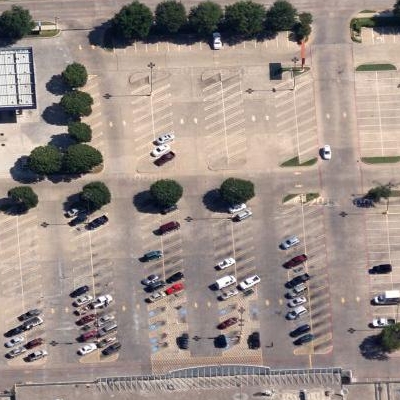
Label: Parking